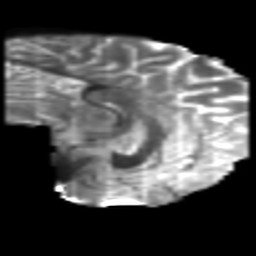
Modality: T2w
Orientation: sagittal
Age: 24
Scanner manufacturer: philips
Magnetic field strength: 3 T
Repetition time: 8.6 s
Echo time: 0.127 s